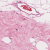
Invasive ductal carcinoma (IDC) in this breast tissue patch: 0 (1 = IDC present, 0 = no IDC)